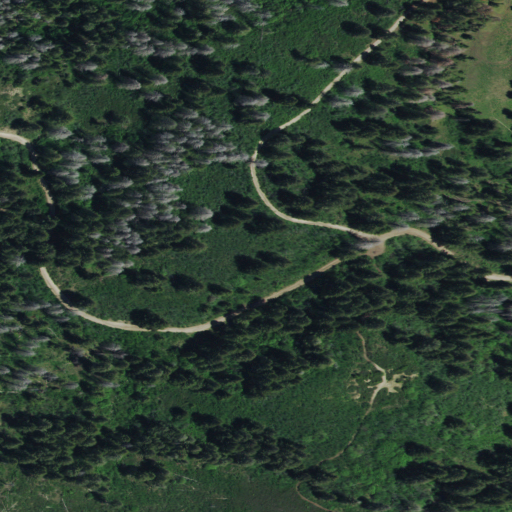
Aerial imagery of mountain in Idaho named Eagleson Summit containing evergreen forest, shrub, deciduous forest, and grassland